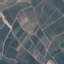
Land use / land cover class: PermanentCrop